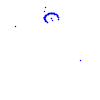
Particle: proton